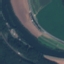
Label: River